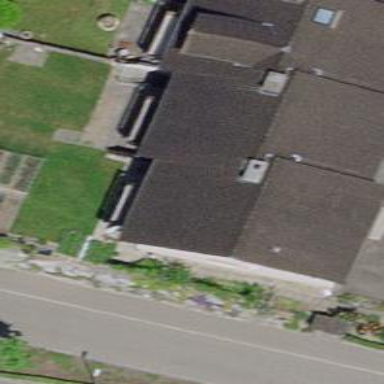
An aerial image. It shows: Terrace building.